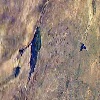
Label: land